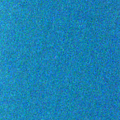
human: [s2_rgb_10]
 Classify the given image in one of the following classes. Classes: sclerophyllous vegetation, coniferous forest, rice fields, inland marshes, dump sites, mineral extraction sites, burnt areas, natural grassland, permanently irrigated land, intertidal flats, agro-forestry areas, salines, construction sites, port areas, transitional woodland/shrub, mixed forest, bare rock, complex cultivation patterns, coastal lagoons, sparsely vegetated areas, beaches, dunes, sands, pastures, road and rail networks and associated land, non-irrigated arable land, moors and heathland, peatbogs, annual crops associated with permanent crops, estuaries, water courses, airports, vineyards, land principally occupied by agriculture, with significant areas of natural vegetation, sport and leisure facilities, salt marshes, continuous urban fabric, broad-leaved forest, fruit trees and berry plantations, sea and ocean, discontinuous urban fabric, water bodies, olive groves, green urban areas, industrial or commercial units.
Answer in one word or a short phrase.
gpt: sea and ocean